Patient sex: F
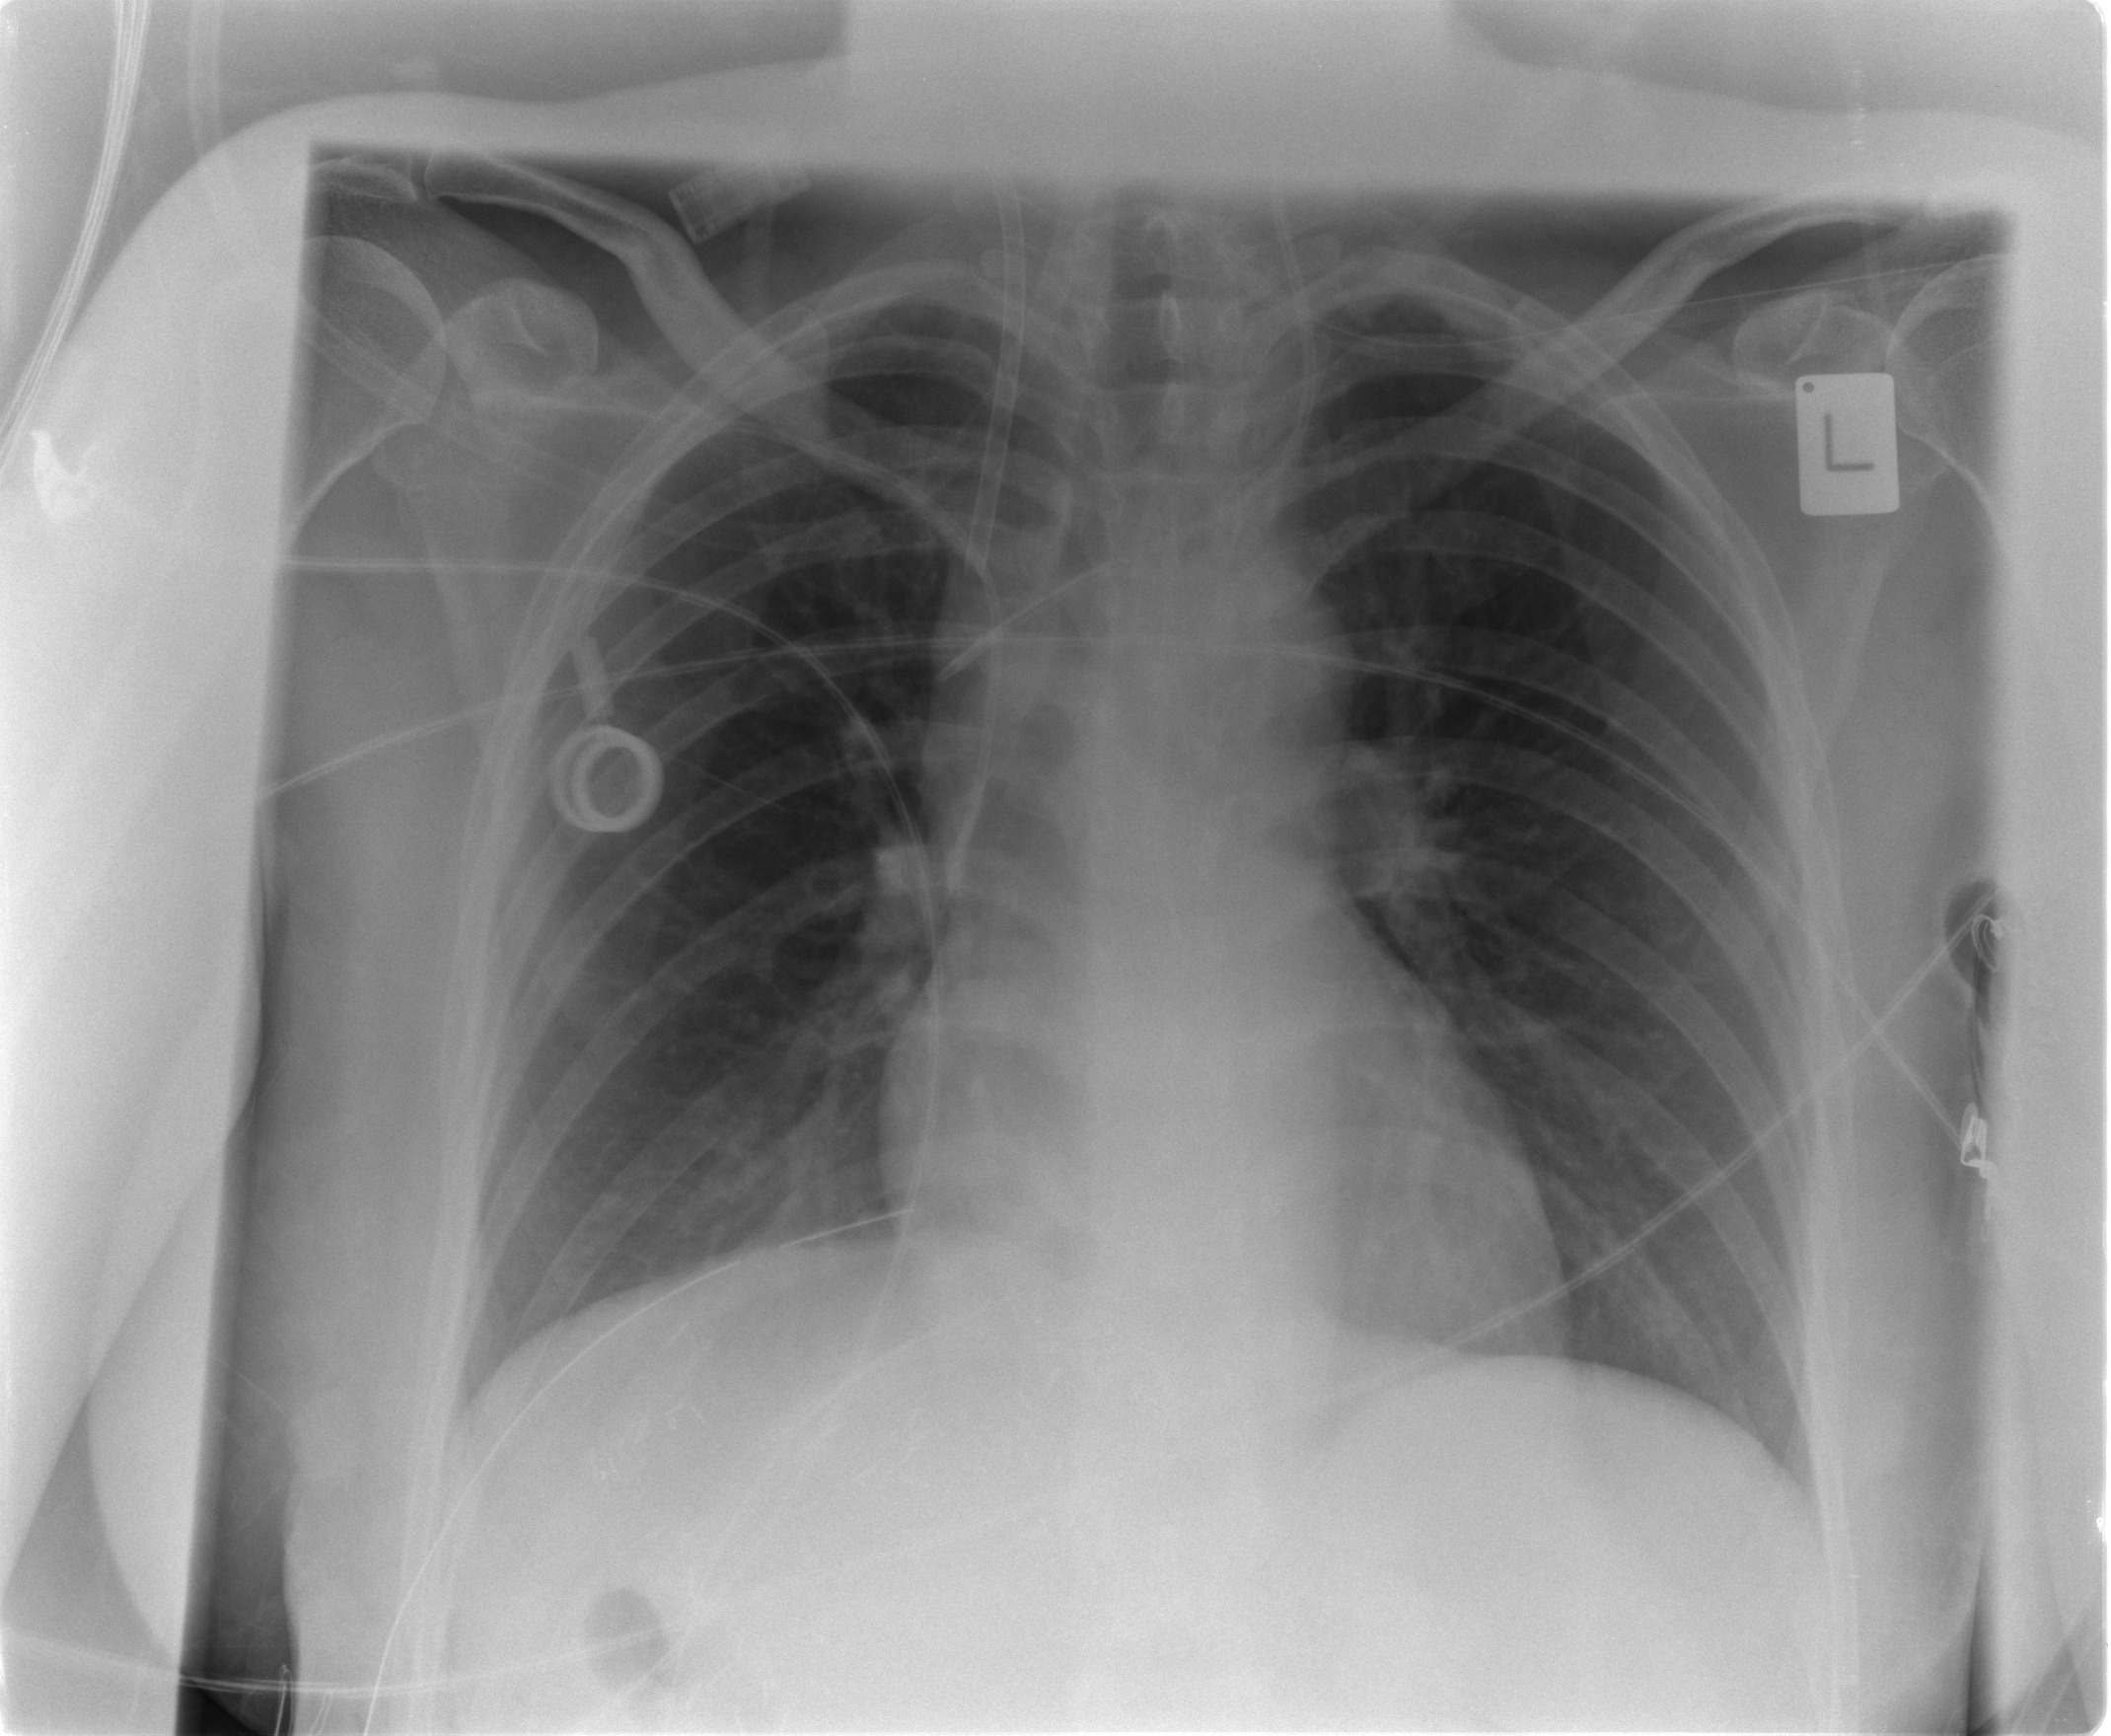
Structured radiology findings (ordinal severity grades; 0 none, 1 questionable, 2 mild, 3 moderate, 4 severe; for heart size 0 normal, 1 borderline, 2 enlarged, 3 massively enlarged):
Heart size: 0
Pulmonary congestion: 2
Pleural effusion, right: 0
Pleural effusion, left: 0
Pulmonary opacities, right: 0
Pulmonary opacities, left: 0
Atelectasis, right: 0
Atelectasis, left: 0